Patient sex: M
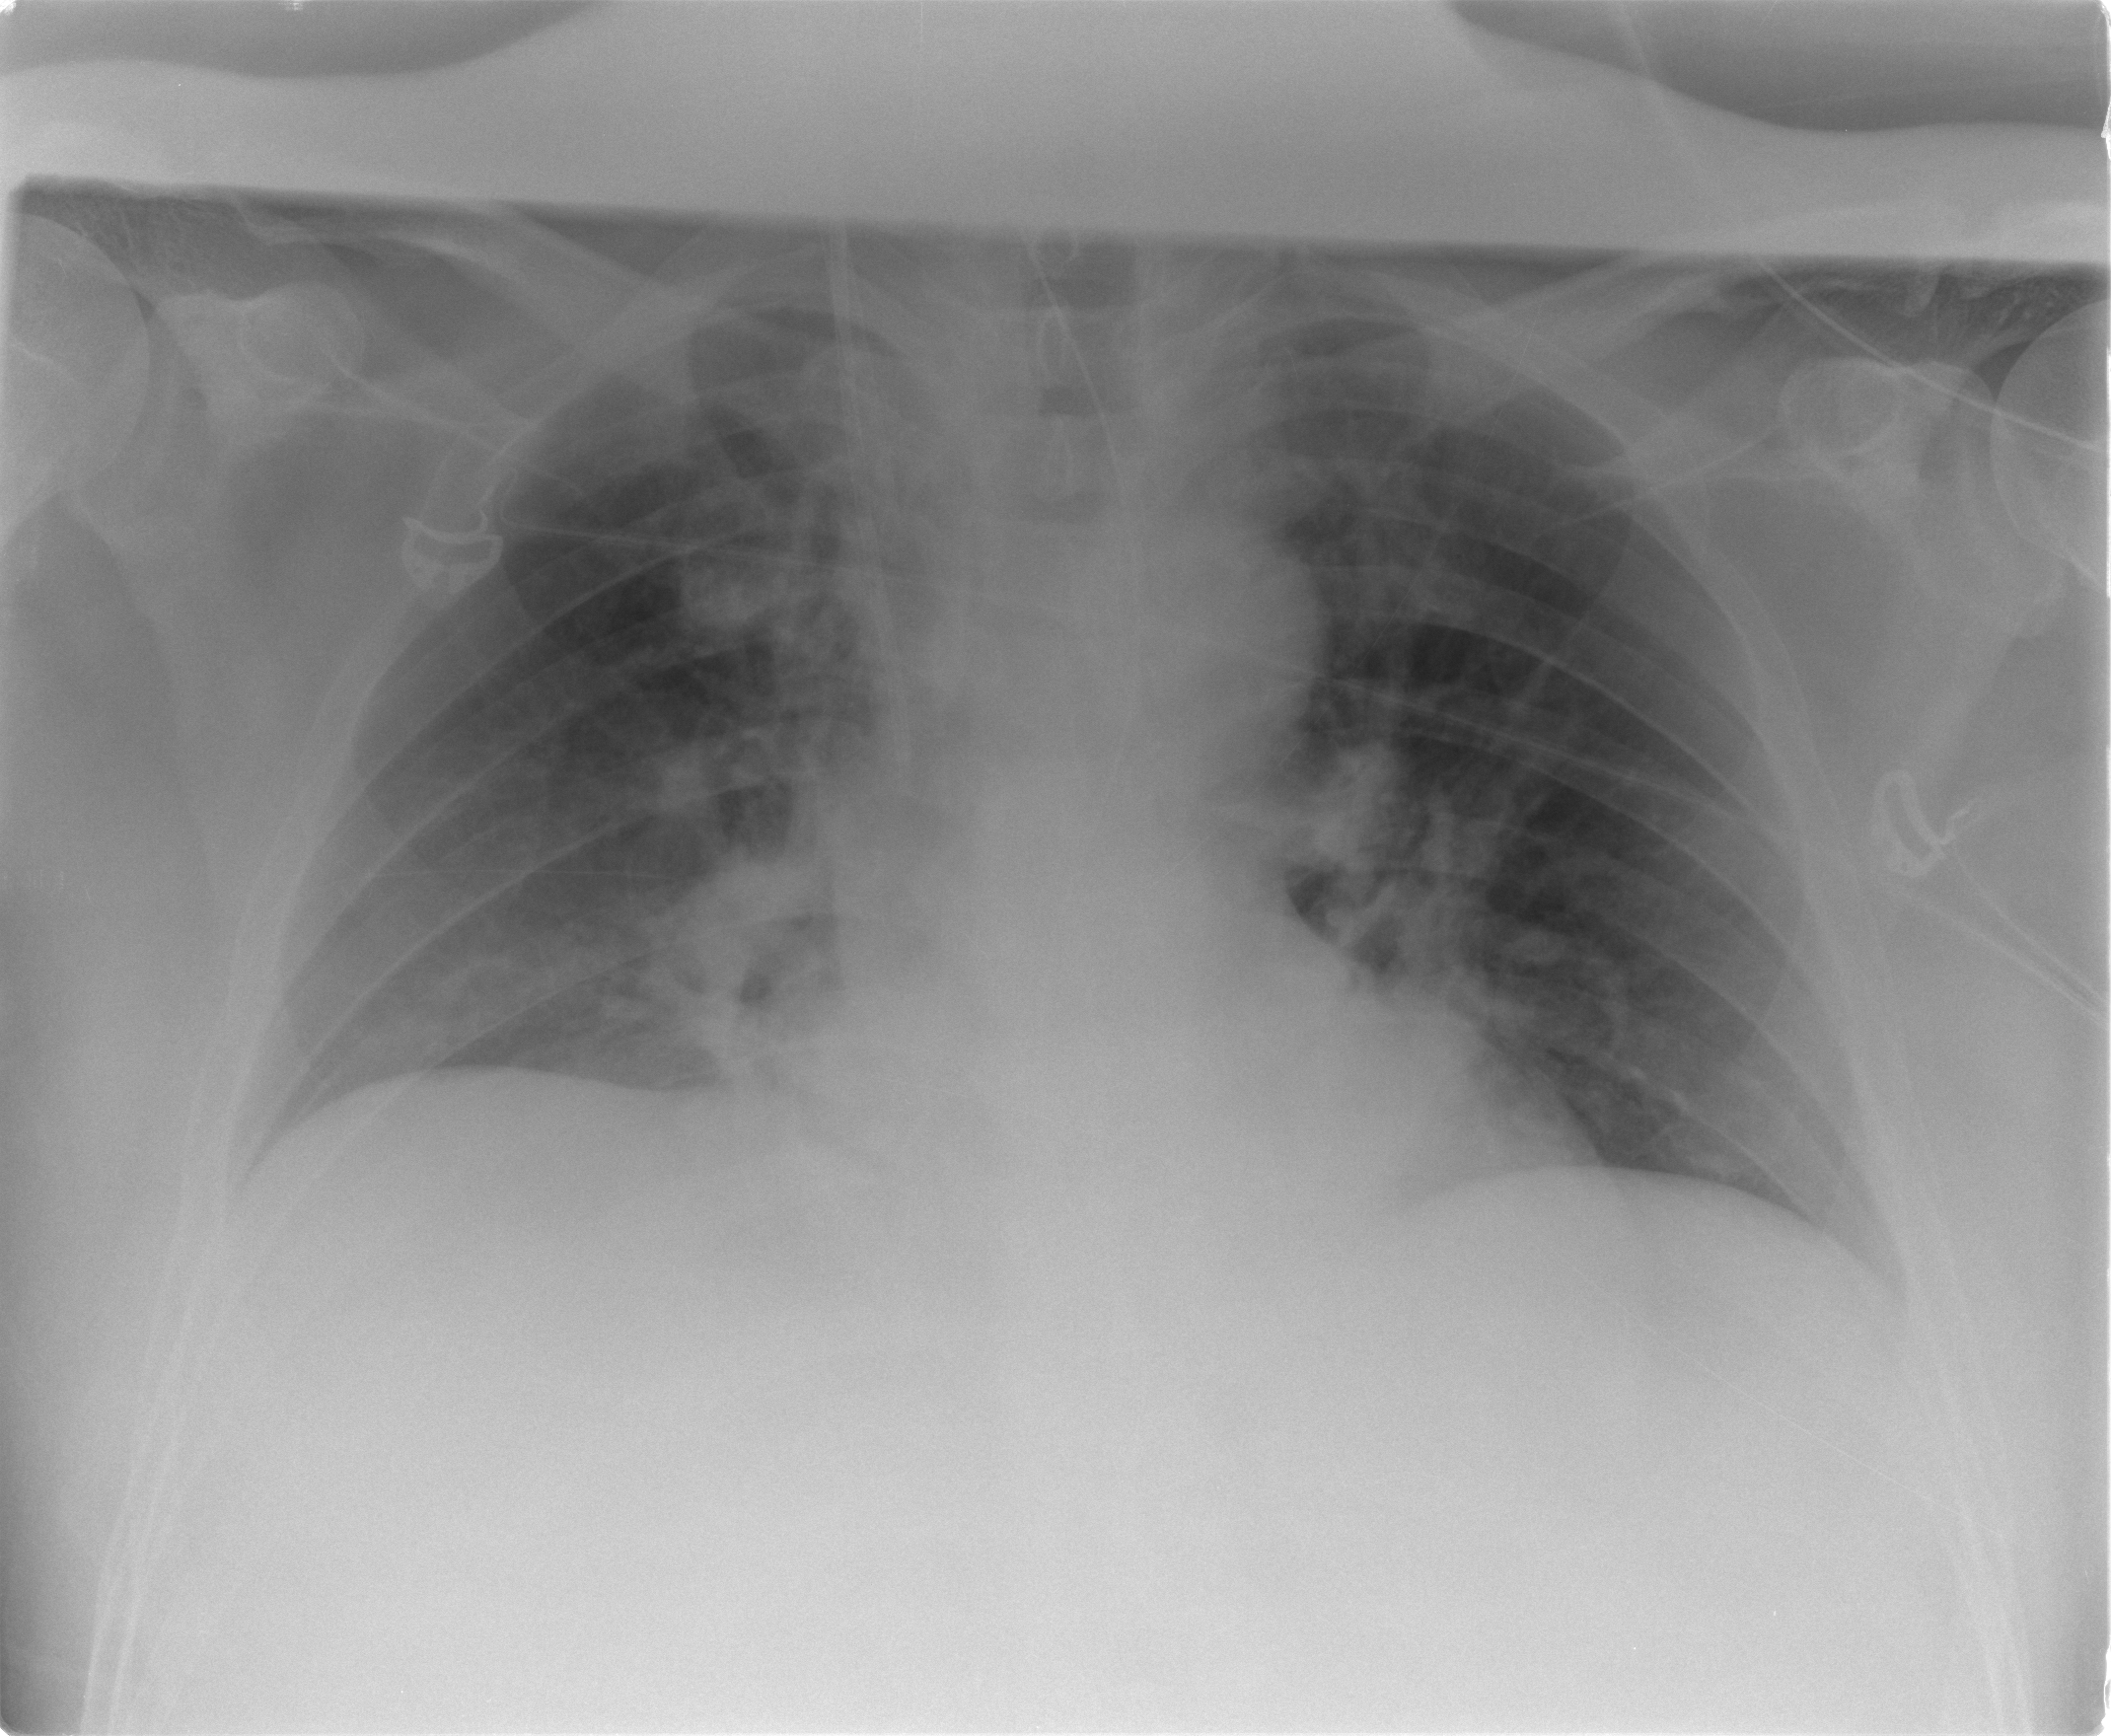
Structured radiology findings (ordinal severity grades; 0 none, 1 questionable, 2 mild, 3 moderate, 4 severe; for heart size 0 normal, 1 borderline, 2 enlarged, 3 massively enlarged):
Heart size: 0
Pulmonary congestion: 2
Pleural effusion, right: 0
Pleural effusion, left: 0
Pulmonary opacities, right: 0
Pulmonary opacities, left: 0
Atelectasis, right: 2
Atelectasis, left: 0